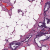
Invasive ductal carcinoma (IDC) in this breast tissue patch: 1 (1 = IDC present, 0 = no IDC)